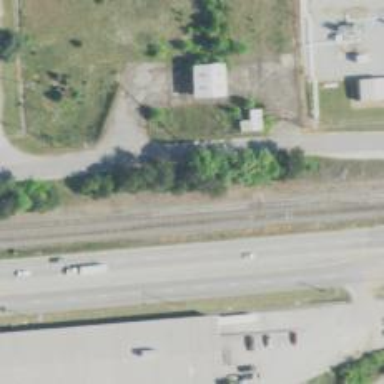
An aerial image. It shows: Railway siding with rails.